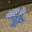
Label: 4